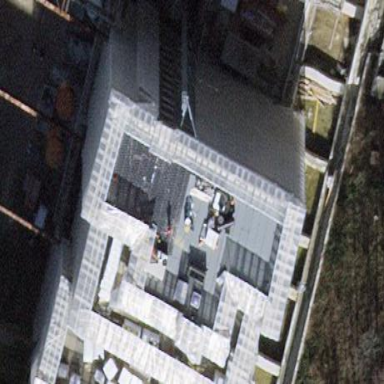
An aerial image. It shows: Oldlace-colored apartments building with flat silver roof.